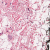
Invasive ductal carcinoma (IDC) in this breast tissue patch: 0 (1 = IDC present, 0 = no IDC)